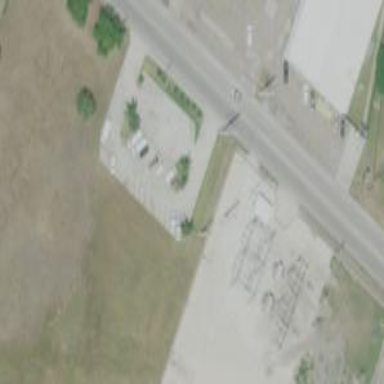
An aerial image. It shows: Distribution level power substation surrounded by fence.